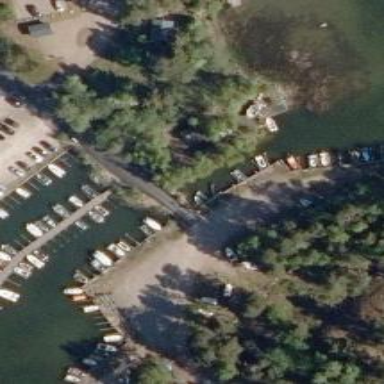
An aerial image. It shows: Marina on leisure land.